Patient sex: F
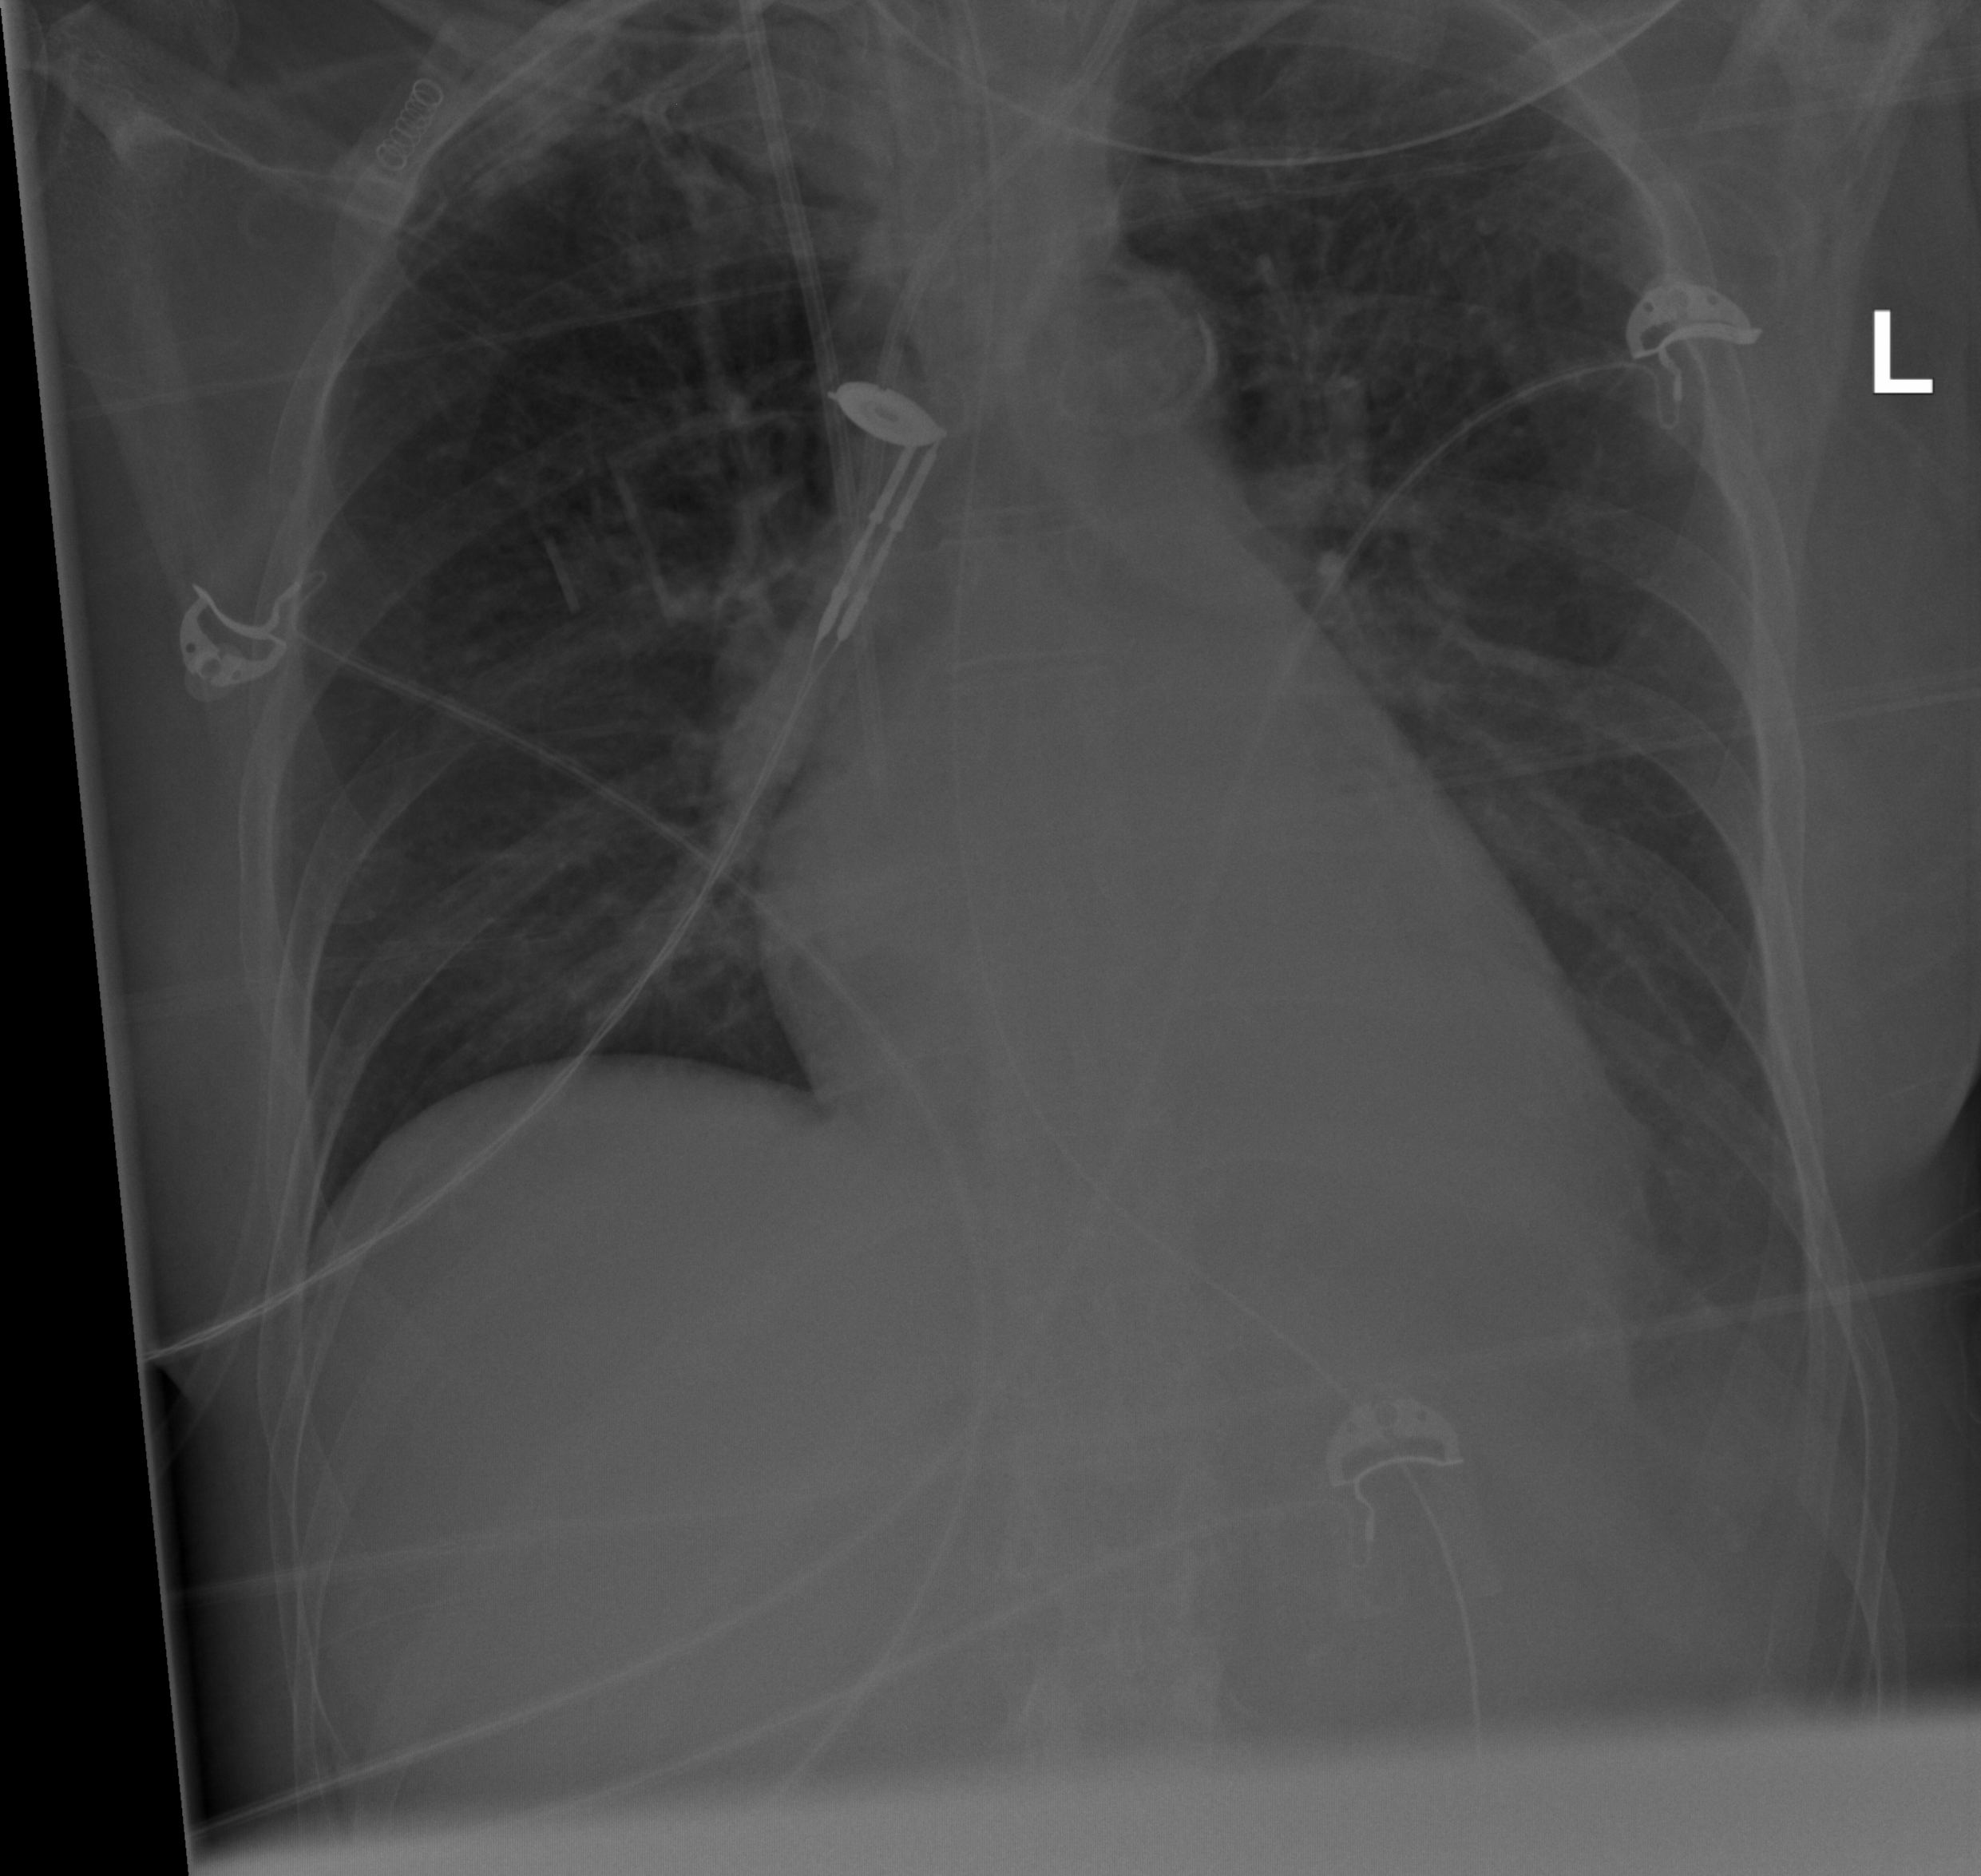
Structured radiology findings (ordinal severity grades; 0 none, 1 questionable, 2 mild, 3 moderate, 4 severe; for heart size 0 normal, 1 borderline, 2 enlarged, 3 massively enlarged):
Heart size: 1
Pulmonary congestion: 0
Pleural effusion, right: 0
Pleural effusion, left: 2
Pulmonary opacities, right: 0
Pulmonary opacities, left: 0
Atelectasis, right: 1
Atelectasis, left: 2